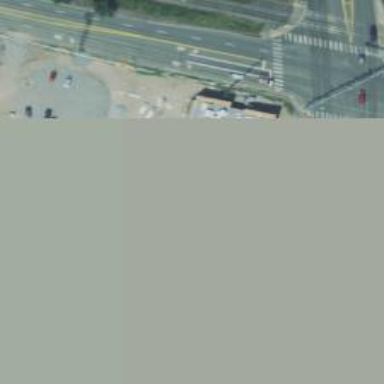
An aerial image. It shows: Pedestrian crossing with zebra markings on the footway.